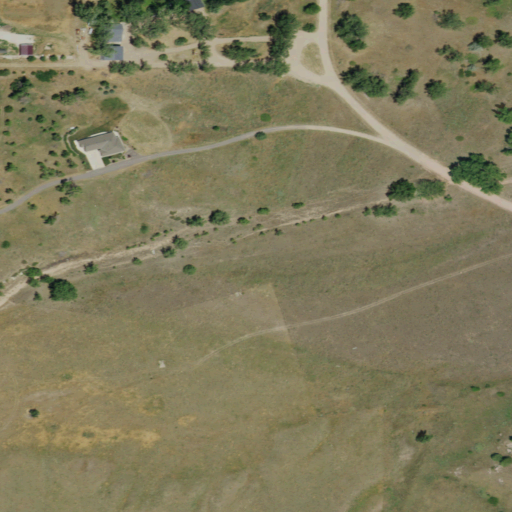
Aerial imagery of valley in Nebraska named Ash Camp Canyon containing grassland, low intensity development, herbaceous wetlands, open development, and woody wetlands